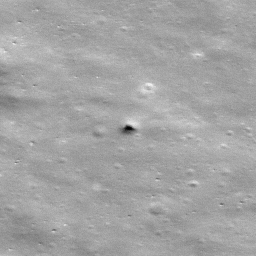
Pit: Stevinus 13
Host crater: Stevinus
Host type: impact_melt
Lunar coordinates: latitude -32.449, longitude 54.645